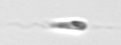
Label: flagellate_morphotype3